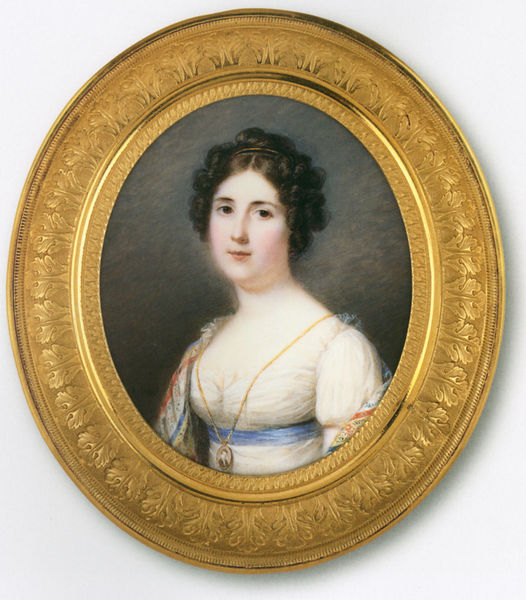
Titel: Dame portant en médaillon au bout d’une longue chaîne en or un portrait d’homme
Künstler: Louis-Ami Arlaud-Jurine
Institution: Collection Marty
Schlagwörter: blau, dunkel, gemälde, weiß, mädchen, brust, busen, frau, frisur, kleid, schwarz, dame, gürtel, ornament, jung, band, rahmen, bild, goldrahmen, portrait, porträt, gold, haare, dekollete, dekoltee, frontal, haarreif, hübsch, locke, locken, scheitel, zart, oval, rund, bilderrahmen, kette, dress, jugendstil, woman, büste, ornamente, halskette, foto, medaillon, halbprofil, amulett, herrscherin, femme, empire, peinture, necklace, englisch, bleu, gepudert, bijou, ceinture, collier, fille, black hair, rich, fru, ovale, révolution, medaiilon, dekolete, porträtmalerei, cadre, queen, pendentif, friendlyness, lucky